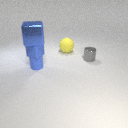
small blue rubber cylinder below large blue metal cube